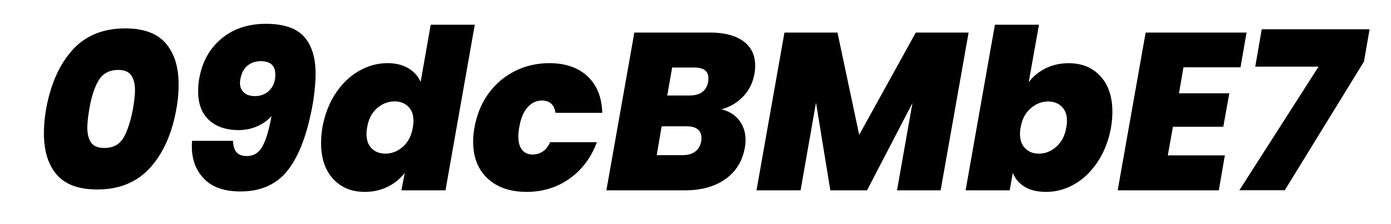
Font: Poppins-ExtraBoldItalic